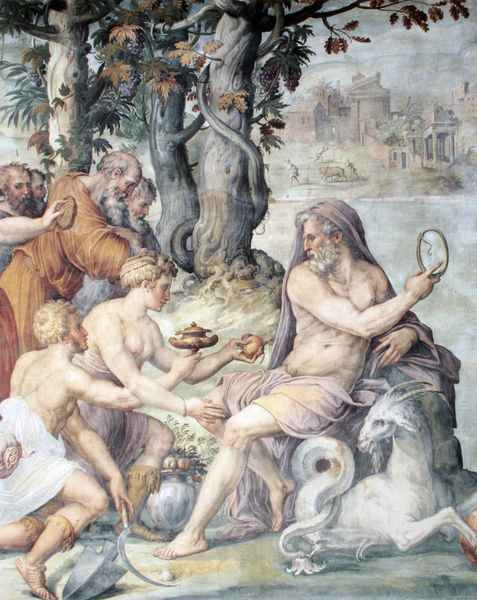
Titel: Palazzo Vecchio, Saal der Elemente, Die ersten Früchte der Erde werden Saturn angeboten, Detail, Sala degli Elementi, Le primizie della Terra vengono offerte a Saturno, Particolare
Künstler: Giorgio Vasari
Standort: Florenz
Institution: Palazzo Vecchio
Schlagwörter: akt, baum, blätter, dunkel, felsen, gemälde, gott, gruppe, körper, mann, meer, nackt, umhang, wasser, weiß, bäume, fluss, frauen, grün, landschaft, menschen, ocker, see, sitzen, stadt, blumen, brust, frau, grau, hell, männer, profil, schwarz, szene, zeichnung, gebäude, haus, obst, tier, tiere, tuch, malerei, bart, bärte, alte, architektur, mensch, schale, gesten, spiegel, häuser, hügel, natur, gewässer, kirche, land, gold, sitzend, gewänder, blatt, locken, renaissance, wald, pferd, frucht, kanne, krug, trauben, vase, beine, apfel, brüste, italien, ort, schuhe, fels, dorf, nebel, herbst, figuren, essen, wein, muskeln, wandmalerei, brot, sandalen, faltenwurf, halbnackt, adam, eva, ruine, gefäß, antike, knabe, lendentuch, burg, bedeckt, geben, sichel, schlange, ruinen, geschenk, allegorie, kranz, mythologie, personifikation, gefässe, gestalten, ranke, baumgruppe, narziss, götter, teufel, satyr, toga, mischwesen, mythos, rinde, fabelwesen, weihrauch, schlangen, heiliger, eiche, tempel, heilige, opfer, fresko, zeit, gottheit, jünger, gabe, ziegenbock, ziege, ungeheuer, greise, drache, sense, monster, gehörn, widder, äume, geschenke, gefäß mit deckel, jünglinge, schenken, lindwurm, gaben, fabeltier, darbringung, flussgott, dings, avalon, seee, capricorn, orange nackt, vorzeitporno, dt, fspiegel